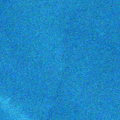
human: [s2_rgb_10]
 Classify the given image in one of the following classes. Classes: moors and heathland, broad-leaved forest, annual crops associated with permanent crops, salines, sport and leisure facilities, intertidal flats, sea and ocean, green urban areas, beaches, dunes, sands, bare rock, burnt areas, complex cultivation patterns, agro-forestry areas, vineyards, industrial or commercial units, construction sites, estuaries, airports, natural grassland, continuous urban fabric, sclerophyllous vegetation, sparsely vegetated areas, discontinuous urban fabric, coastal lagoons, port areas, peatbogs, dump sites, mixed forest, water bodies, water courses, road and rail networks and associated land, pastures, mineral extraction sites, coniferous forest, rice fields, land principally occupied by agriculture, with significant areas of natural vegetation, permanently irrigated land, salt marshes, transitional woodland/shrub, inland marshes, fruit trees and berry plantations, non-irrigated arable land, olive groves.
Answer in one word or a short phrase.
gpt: sea and ocean